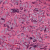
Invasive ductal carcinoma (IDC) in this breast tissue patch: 0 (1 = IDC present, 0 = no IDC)